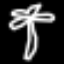
Label: palm tree